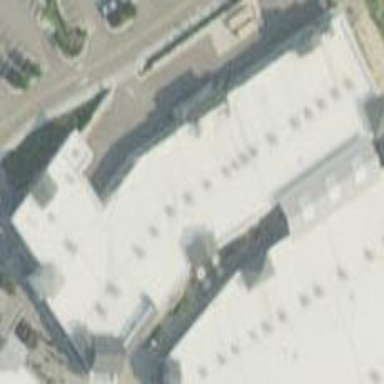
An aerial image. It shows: Retail building.